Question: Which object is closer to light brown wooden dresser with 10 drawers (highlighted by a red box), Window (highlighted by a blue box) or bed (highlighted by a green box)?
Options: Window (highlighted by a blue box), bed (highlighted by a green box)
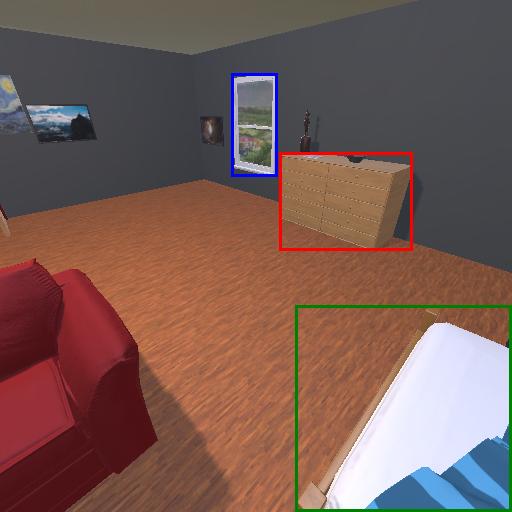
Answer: Window (highlighted by a blue box)